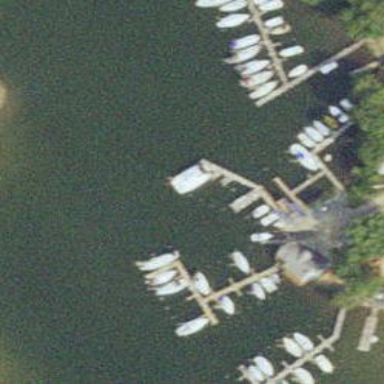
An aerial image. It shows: Man-made pier.